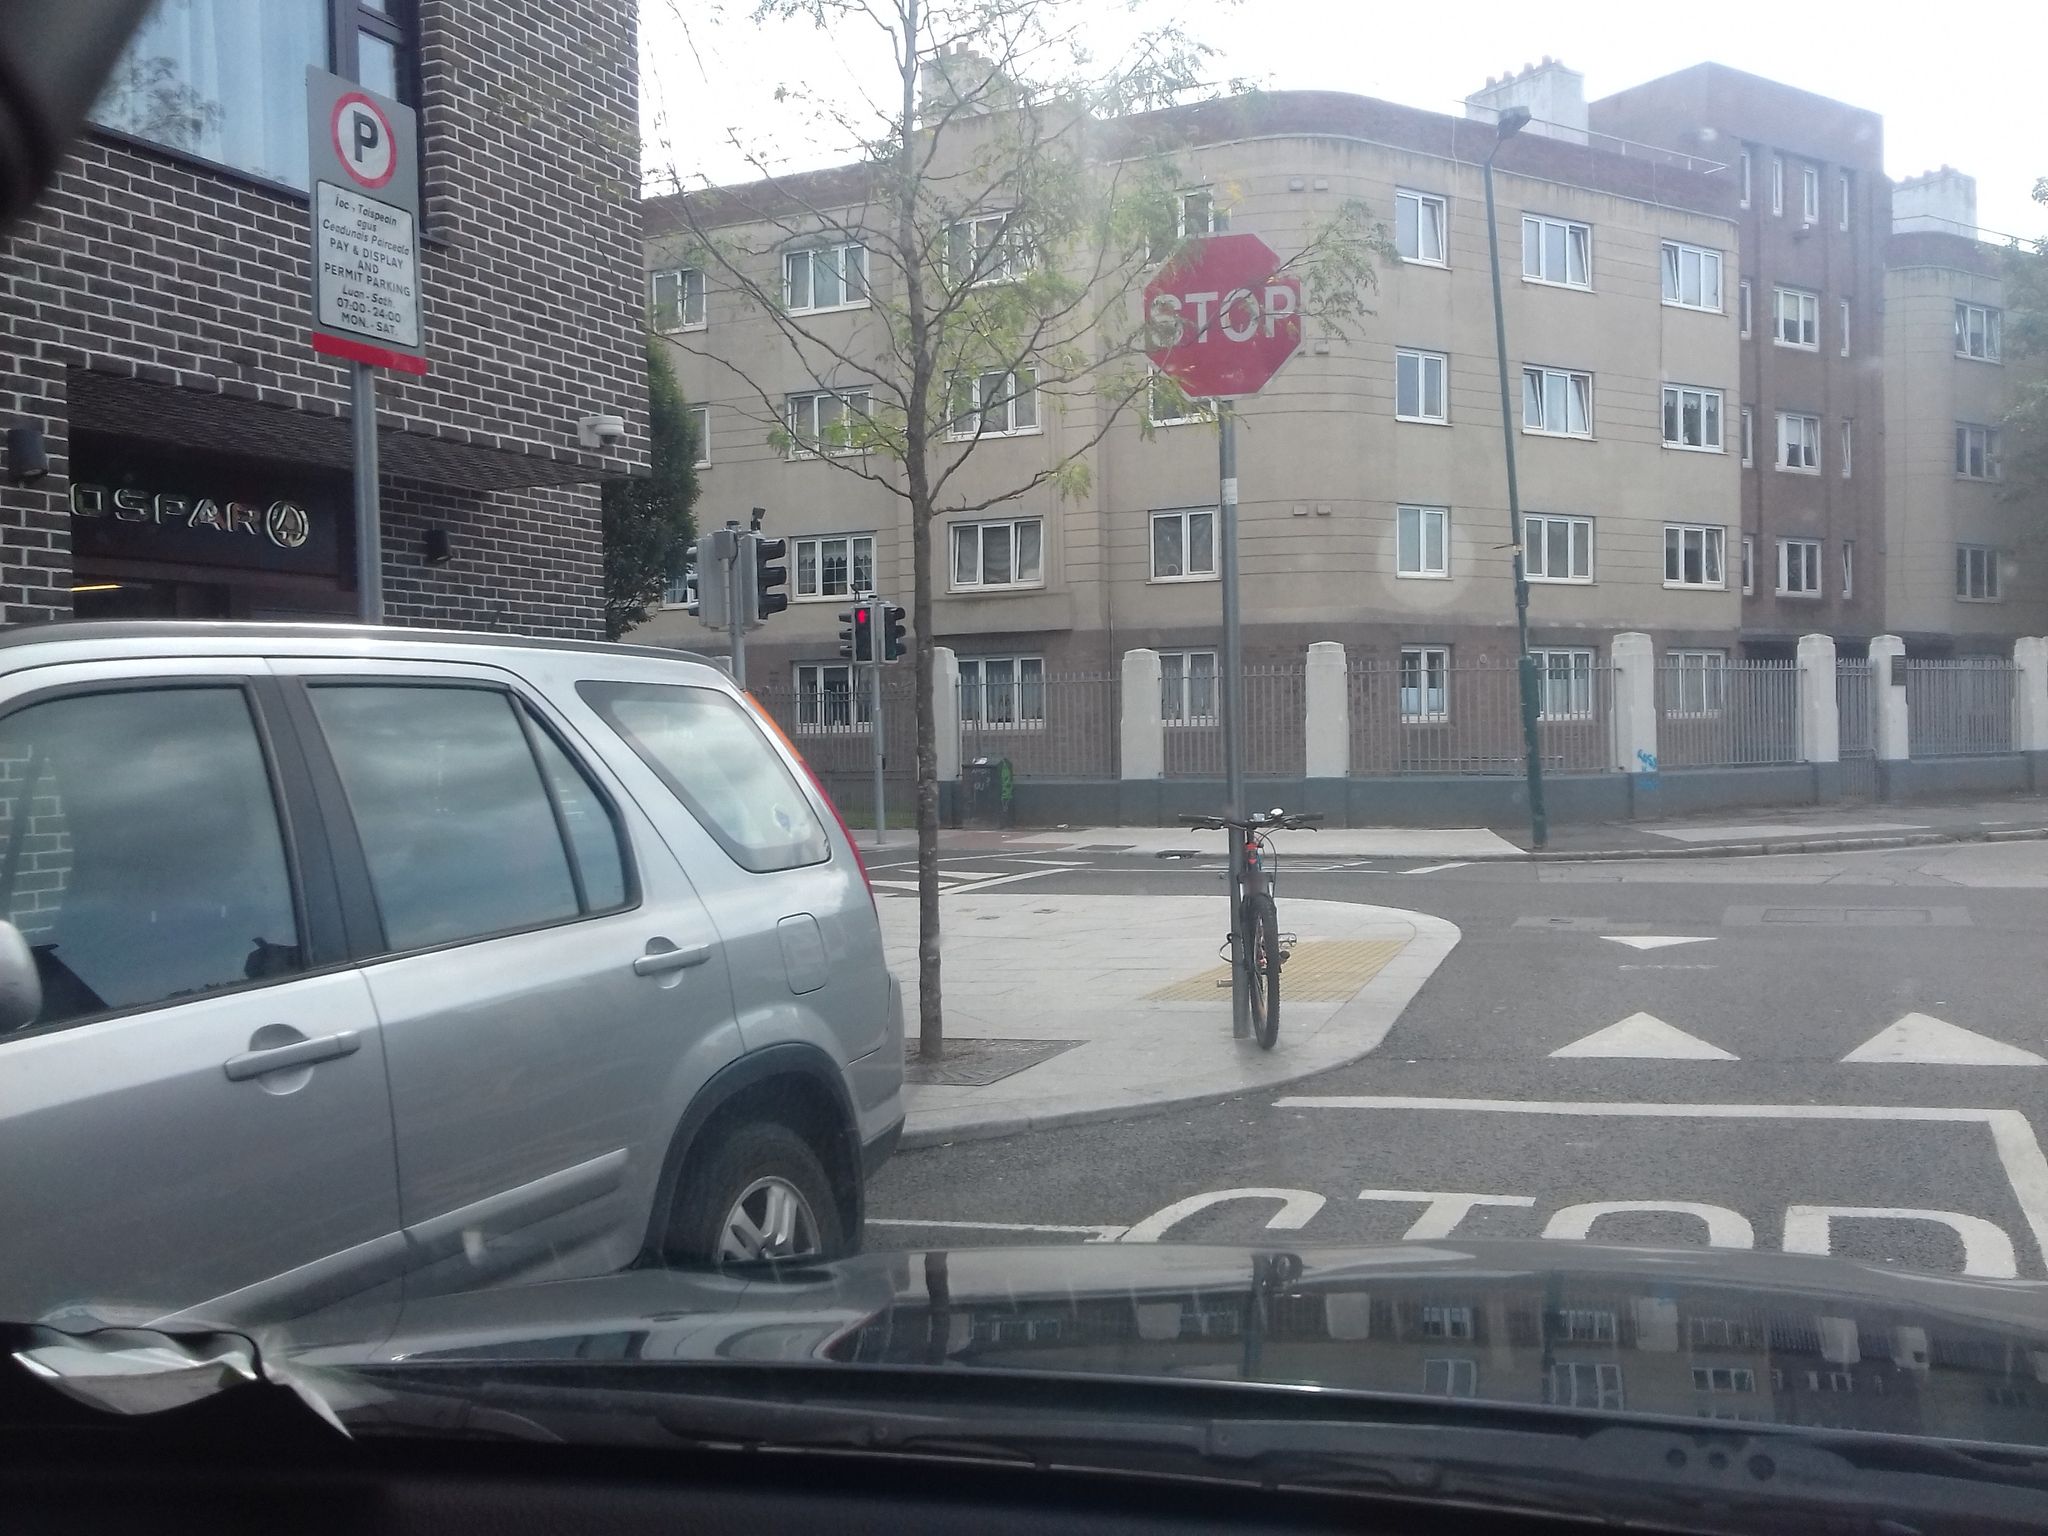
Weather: clear
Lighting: day
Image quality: good
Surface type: walking surface
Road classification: residential
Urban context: urban centre
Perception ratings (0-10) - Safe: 4.96, Lively: 9.14, Beautiful: 7.03, Boring: 5.76, Depressing: 6.49, Wealthy: 8.69